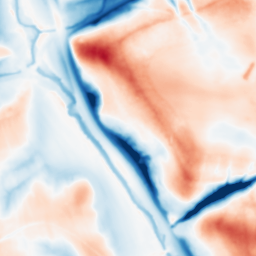
Category: multiscale
Decomposition family: dog_multiscale
Decomposition parameters: sigma_ratio: 1.6
n_scales: 6
base_sigma: 1
Upsampling method: sinc_blackman
Upsampling parameters: scale: 2
kernel_size: 16
Upsampling scale: 2